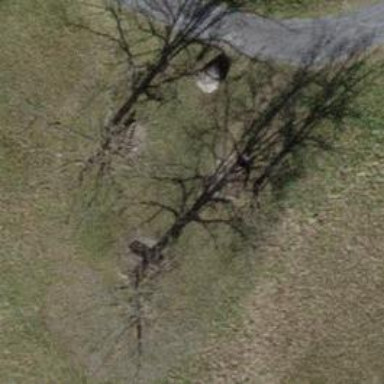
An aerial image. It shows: Bench for seating.